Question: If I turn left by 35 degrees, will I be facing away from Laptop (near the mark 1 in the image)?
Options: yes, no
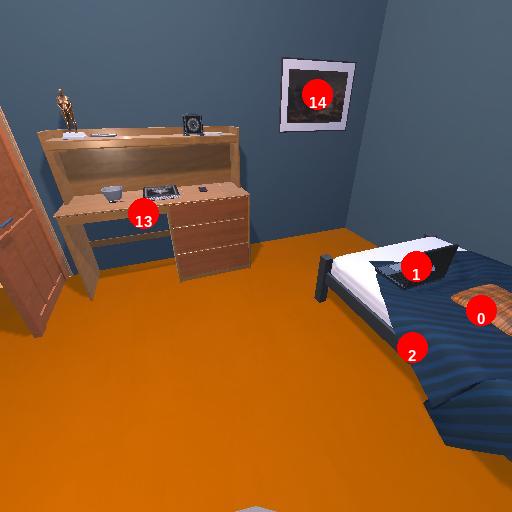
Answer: yes